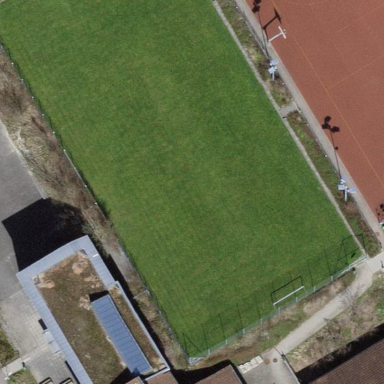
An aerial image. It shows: Soccer pitch for outdoor sports and leisure activities.